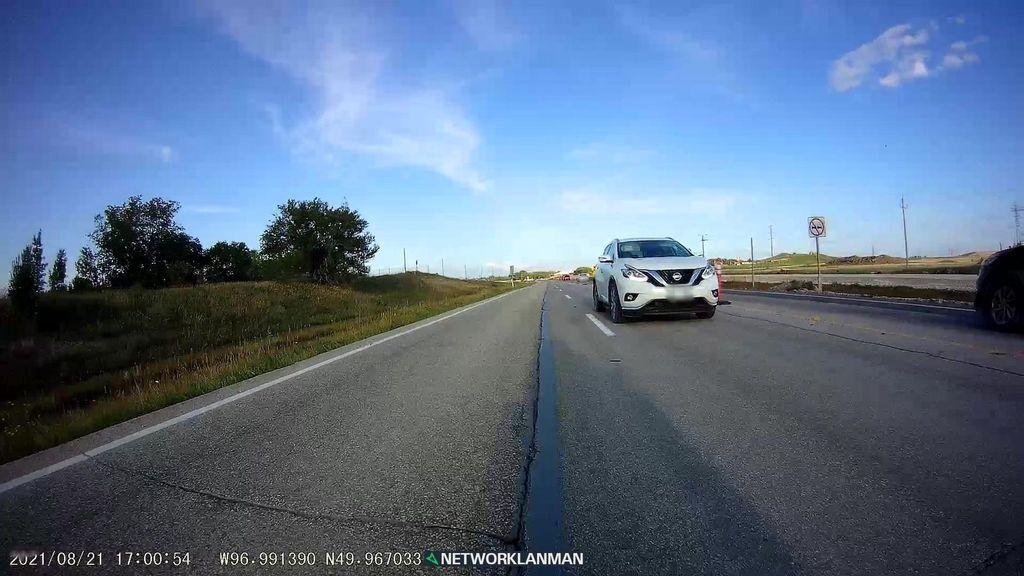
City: winnipeg